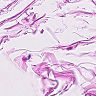
Metastatic tissue present: no